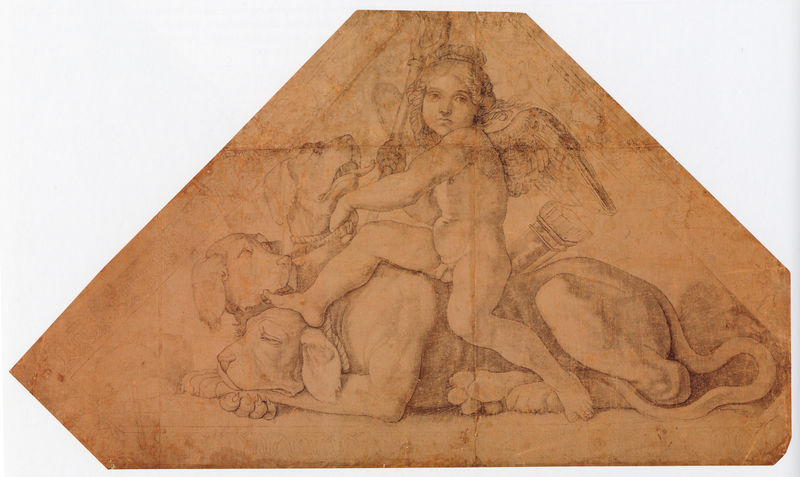
Titel: Eros mit dem Kerberos/Element der Erde
Künstler: Peter Cornelius
Standort: Berlin
Institution: Alte Nationalgalerie
Schlagwörter: akt, flügel, fuß, kopf, nackt, nackter, sitzen, braun, haar, köpfe, nacht, rücken, skizze, säule, zeichnung, blick, hund, hunde, rot, tier, tiere, tuch, augen, gesicht, inkarnat, rahmen, tod, haare, sitzend, strick, drei, kind, locken, ohren, traurig, zart, engel, engelchen, putte, putto, beine, reiten, schwanz, füße, liegen, schlafen, enge, zwei, halsband, stab, leere, sepia, falte, detail, muskeln, sitzt, festhalten, pfoten, junge, liegend, penis, bleistift, entwurf, karton, pfote, runge, zunge, eros, rötlich, amor, putten, köcher, putti, fackel, knick, lecken, zepter, bräunlich, sechseck, armor, dreiköpfig, kerberos, tatze, riss, weihnachten, vorstudie, staab, schlappohren, zerberus, umsturz, zahm, doggen, szickel, cerberos, ehengel, weimaraner